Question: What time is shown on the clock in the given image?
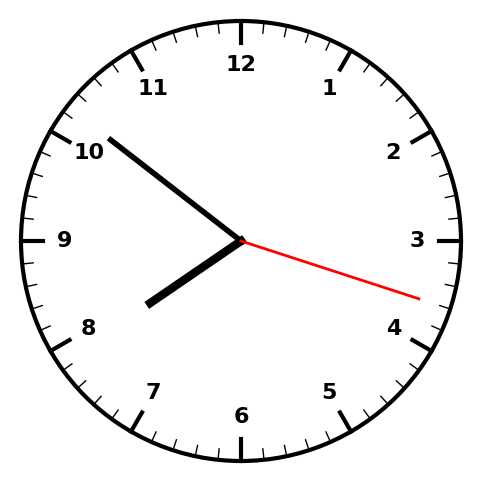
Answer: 07:51:18